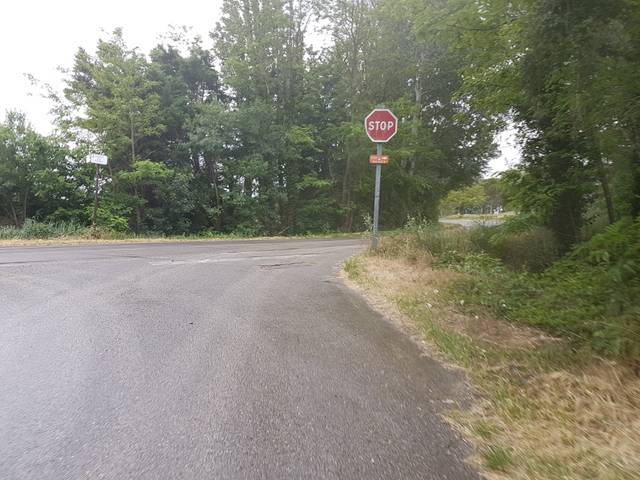
Region: France
Coordinates: 43.966, 4.819